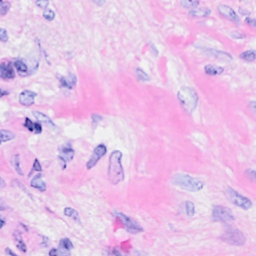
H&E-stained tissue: Breast